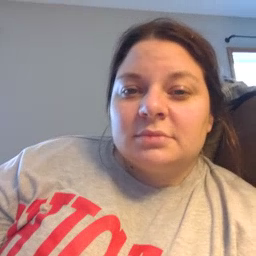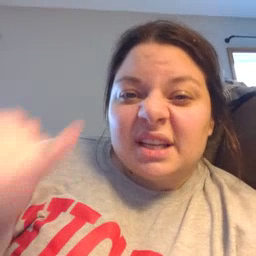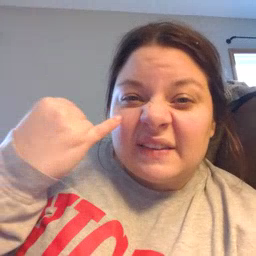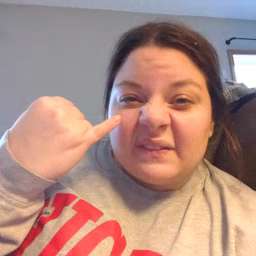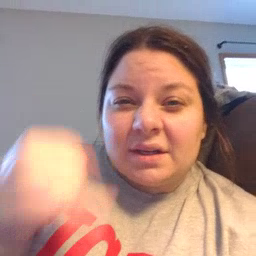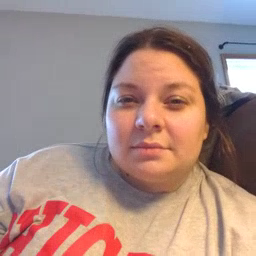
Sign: if